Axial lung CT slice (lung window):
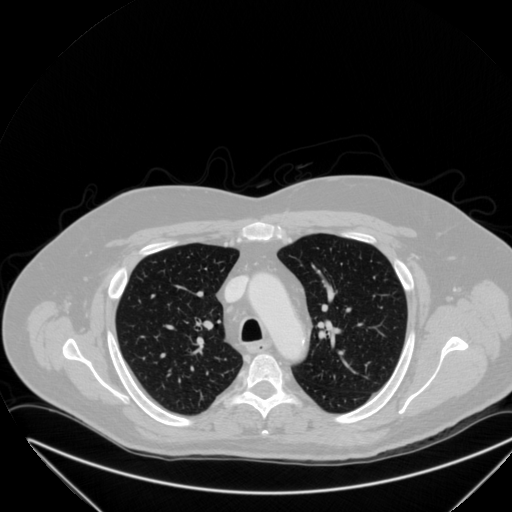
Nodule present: no